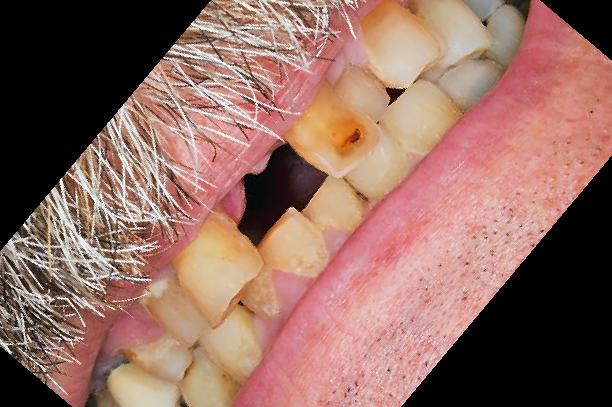
Condition: hypodontia